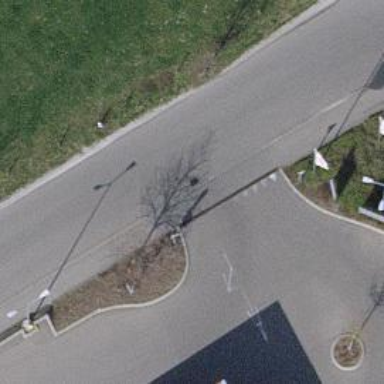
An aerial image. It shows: Unmarked crossing on the road.